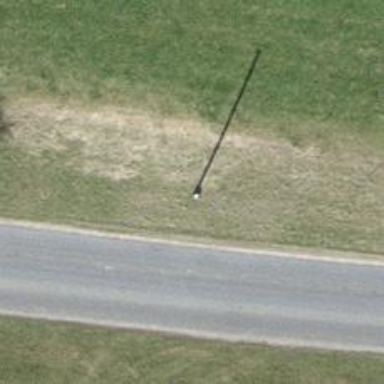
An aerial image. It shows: Minor power line with three cables.